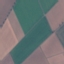
Land use / land cover class: AnnualCrop